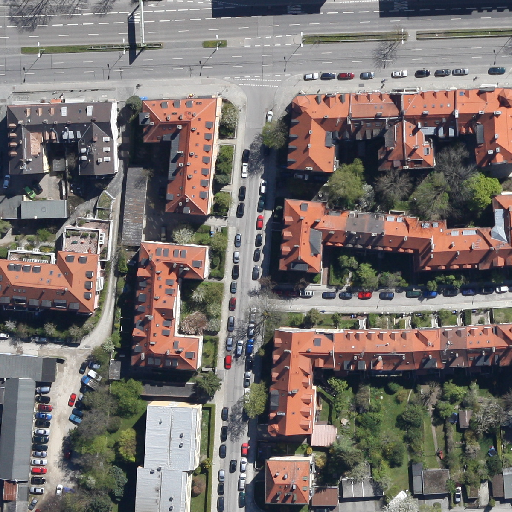
Referring expression: impervious surface